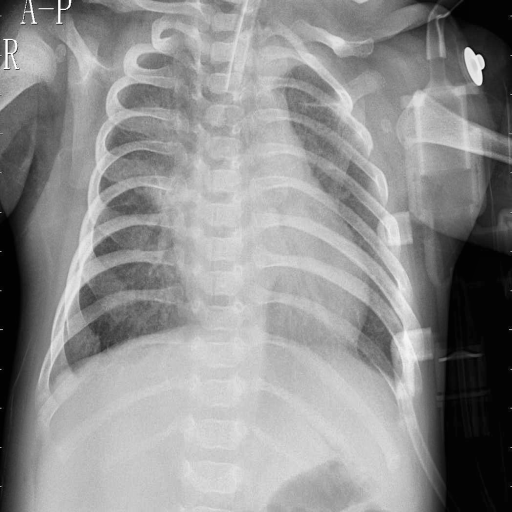
Finding: PNEUMONIA